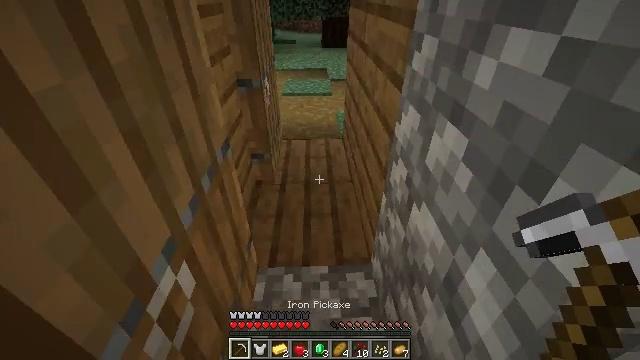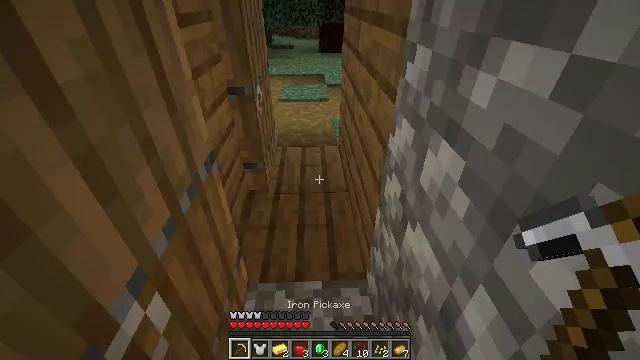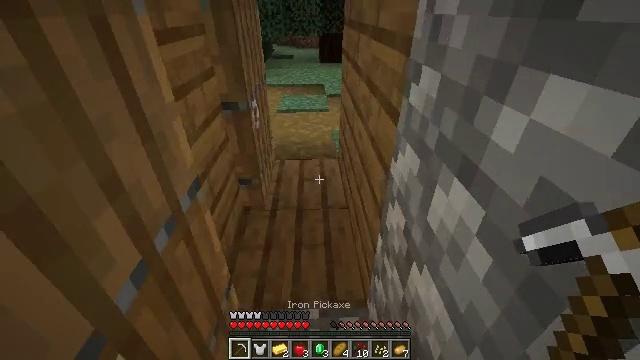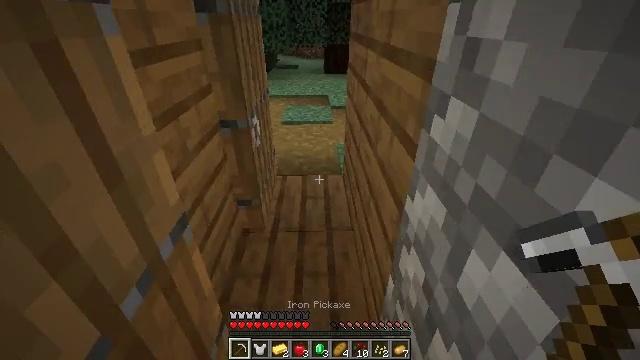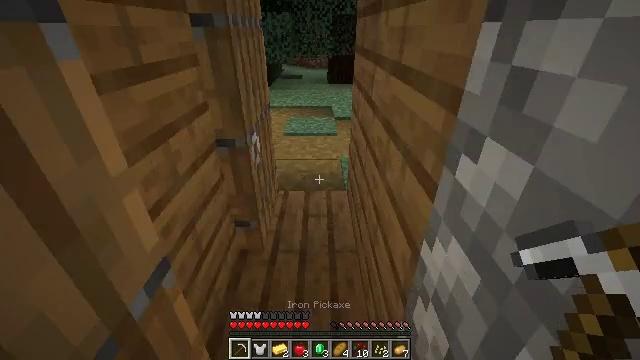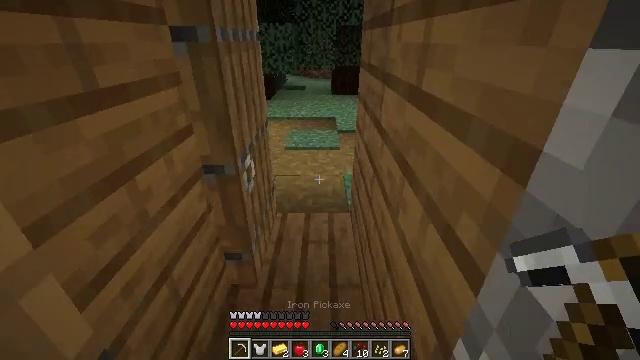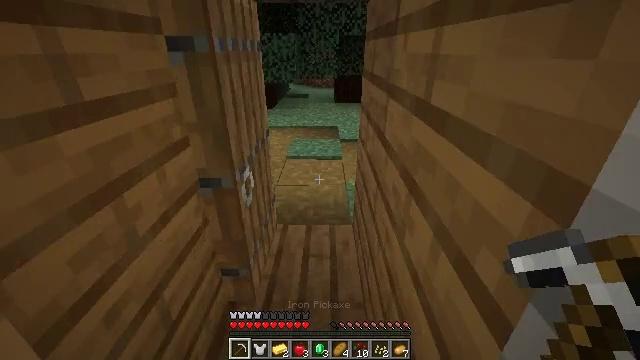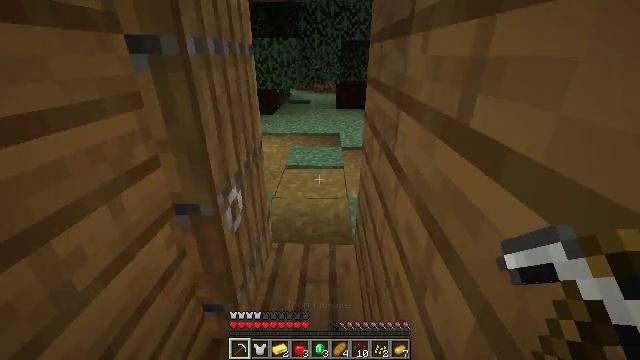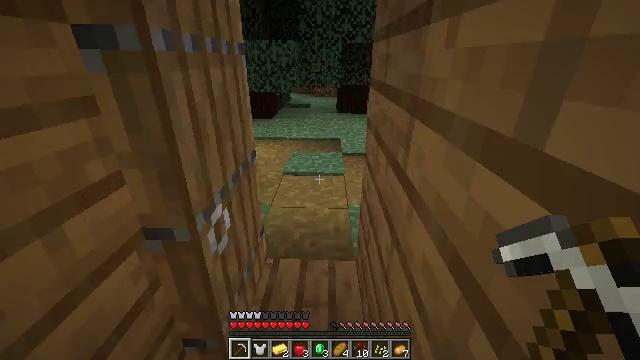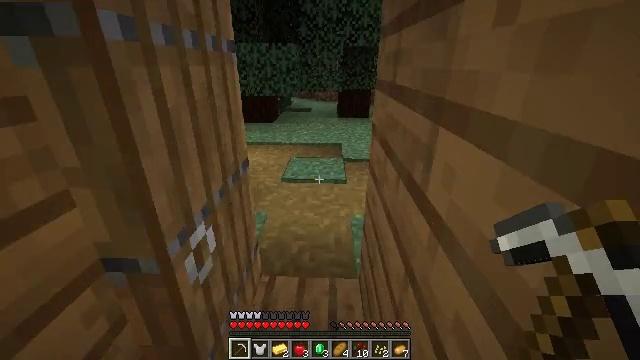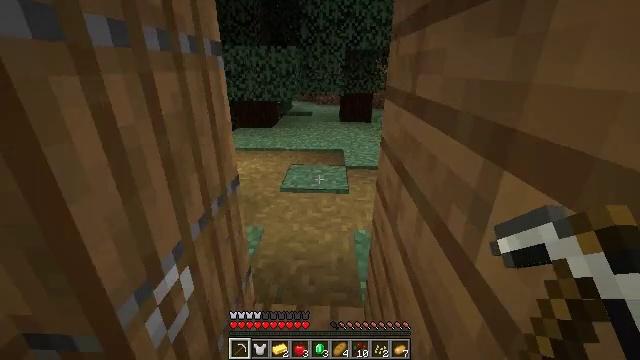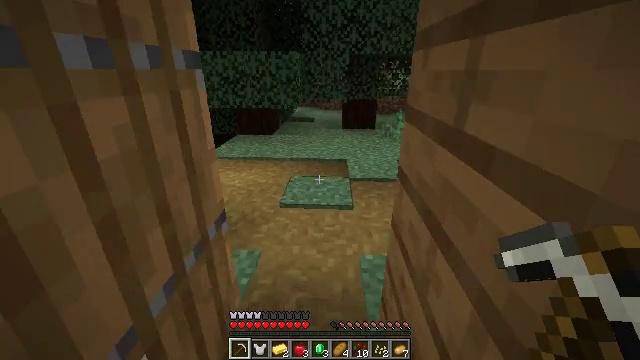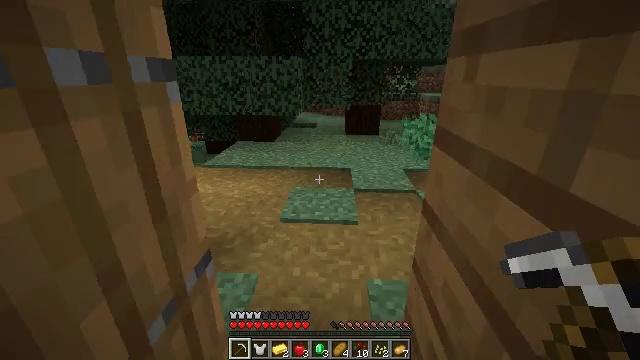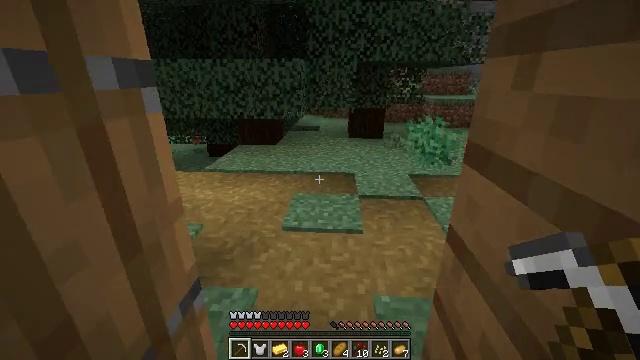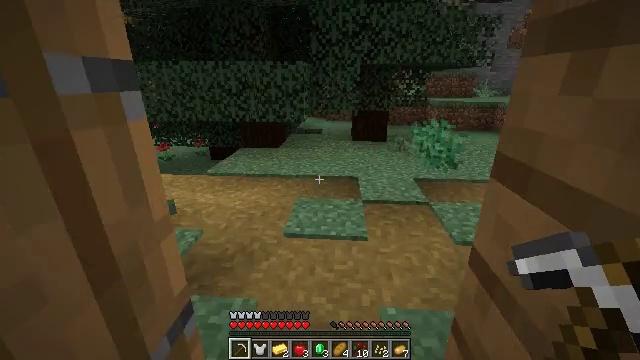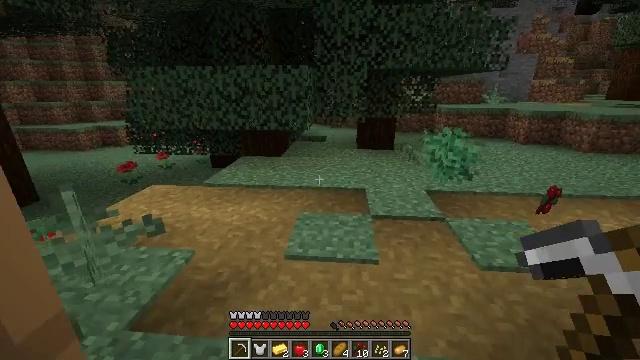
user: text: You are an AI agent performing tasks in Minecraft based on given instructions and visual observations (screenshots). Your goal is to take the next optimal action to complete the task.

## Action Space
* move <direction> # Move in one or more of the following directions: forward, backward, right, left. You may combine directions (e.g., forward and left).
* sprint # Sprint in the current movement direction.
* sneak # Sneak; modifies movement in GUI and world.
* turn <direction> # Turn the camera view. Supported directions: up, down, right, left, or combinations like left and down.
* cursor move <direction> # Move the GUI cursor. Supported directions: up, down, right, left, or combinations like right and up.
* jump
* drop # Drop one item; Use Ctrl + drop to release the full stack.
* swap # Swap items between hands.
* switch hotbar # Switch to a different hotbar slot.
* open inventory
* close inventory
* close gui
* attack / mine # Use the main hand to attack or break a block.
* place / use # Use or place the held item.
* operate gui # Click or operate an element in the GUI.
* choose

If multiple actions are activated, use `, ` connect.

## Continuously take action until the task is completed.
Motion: motion action
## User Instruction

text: Clear the sweet berry bush to collect the sweet berries.
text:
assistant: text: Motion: move forward and move right
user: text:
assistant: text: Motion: move forward and move right, turn up
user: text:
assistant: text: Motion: move forward and move right, turn up
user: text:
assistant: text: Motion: move forward, turn up
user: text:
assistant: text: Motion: move forward, turn up
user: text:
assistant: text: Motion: move forward, turn up
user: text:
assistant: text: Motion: move forward
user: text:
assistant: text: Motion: move forward
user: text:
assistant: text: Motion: move forward
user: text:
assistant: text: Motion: move forward
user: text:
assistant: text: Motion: move forward
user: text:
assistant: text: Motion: move forward
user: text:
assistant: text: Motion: move forward
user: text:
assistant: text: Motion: move forward
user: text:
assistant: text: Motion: move forward, turn up
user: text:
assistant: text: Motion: move forward, turn up
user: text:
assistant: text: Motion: move forward
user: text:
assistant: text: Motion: move forward
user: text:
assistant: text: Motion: move forward
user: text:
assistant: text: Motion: move forward
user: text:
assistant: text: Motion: move forward
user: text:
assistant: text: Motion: move forward, turn left and up
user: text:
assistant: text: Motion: move forward, turn left and up
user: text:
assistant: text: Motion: move forward, turn left and up
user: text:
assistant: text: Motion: move forward, turn left and up
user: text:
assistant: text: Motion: move forward and move left, turn left
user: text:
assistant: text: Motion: move forward and move left
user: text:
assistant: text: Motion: move forward and move left
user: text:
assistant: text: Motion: move forward and move left
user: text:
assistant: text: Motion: move forward and move left